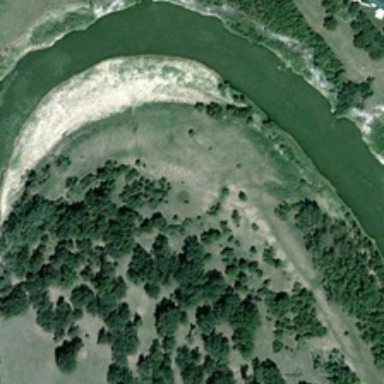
Many green trees are in two sides of a curved river .